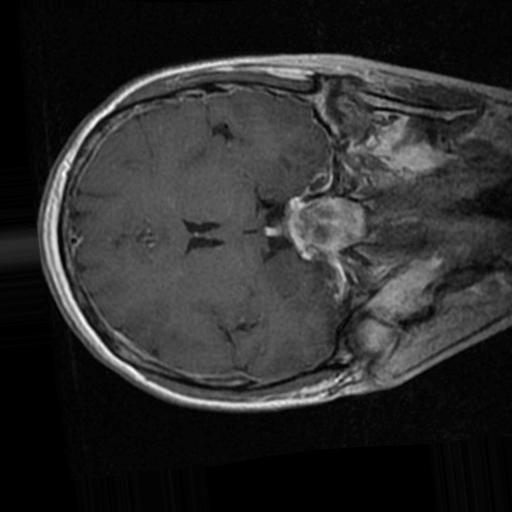
Label: brain_tumor